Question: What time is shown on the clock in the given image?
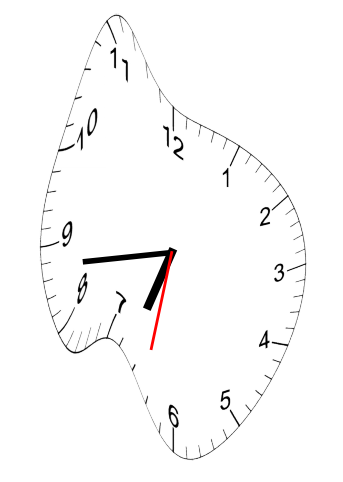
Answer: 06:43:32